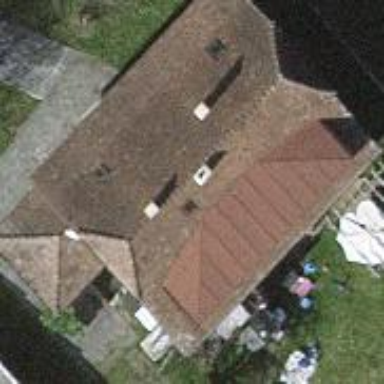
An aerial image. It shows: Simple house.